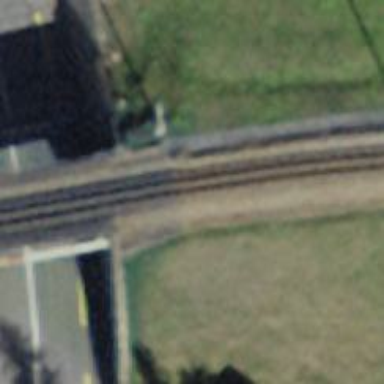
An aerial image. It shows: Narrow-gauge railway bridge with electrified contact lines over single track.